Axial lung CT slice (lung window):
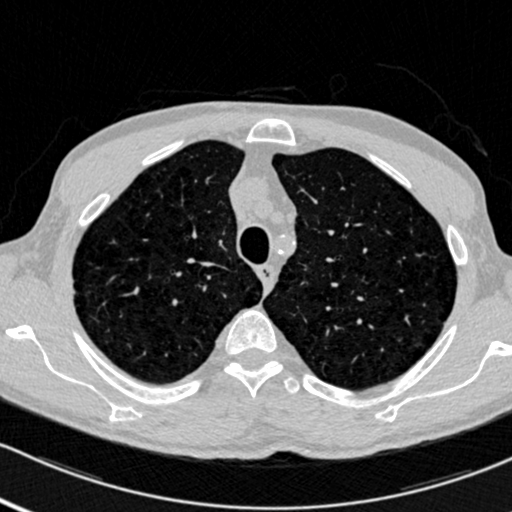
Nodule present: no